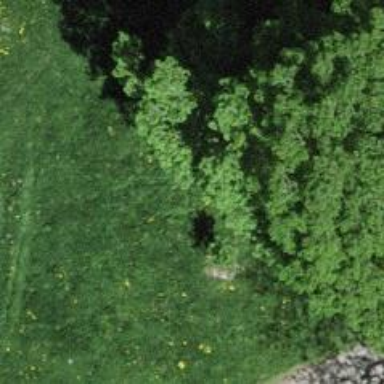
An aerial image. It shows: Historic wayside cross.